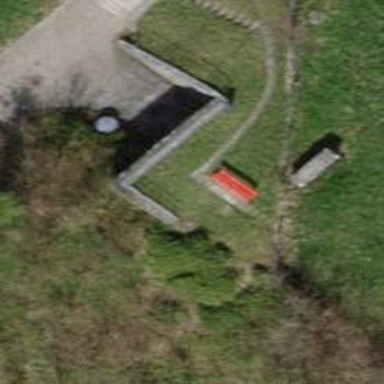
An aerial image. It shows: Brown bench.